Field crop: maize
Growth stage: 2
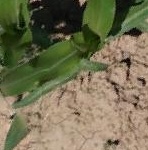
Species: maize